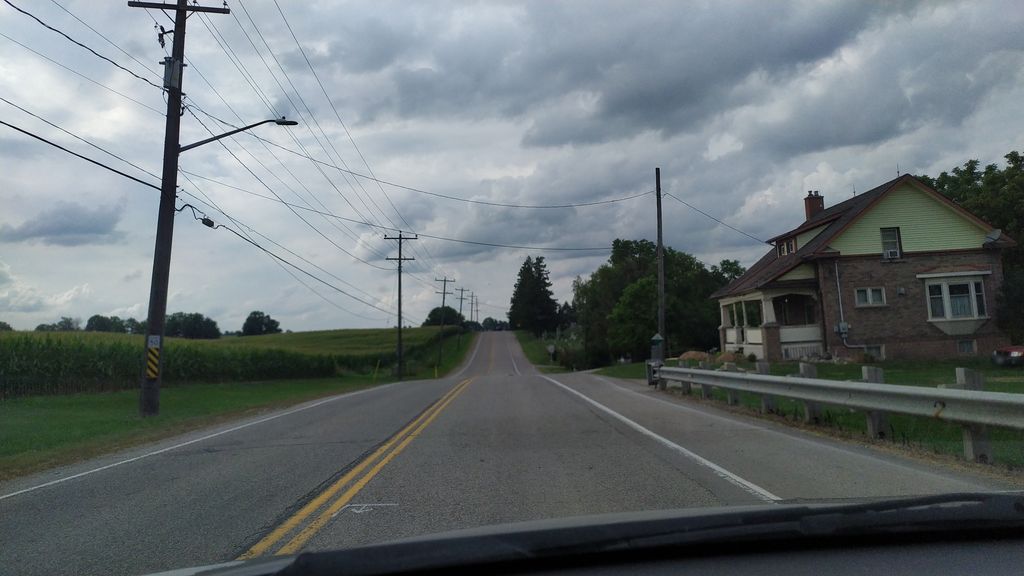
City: kitchener-waterloo